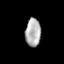
Tissue: prostate
Cell type: Myeloid cells
Senescence score: 0.2247
Nuclear area (px): 428
Mean DAPI intensity: 174.643